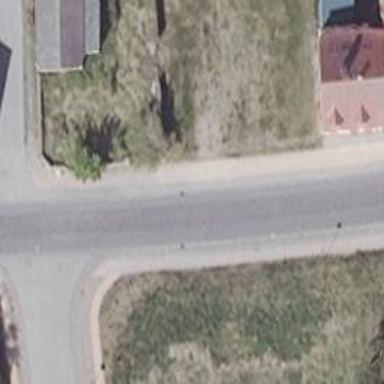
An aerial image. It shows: Residential road with asphalt cycleway.